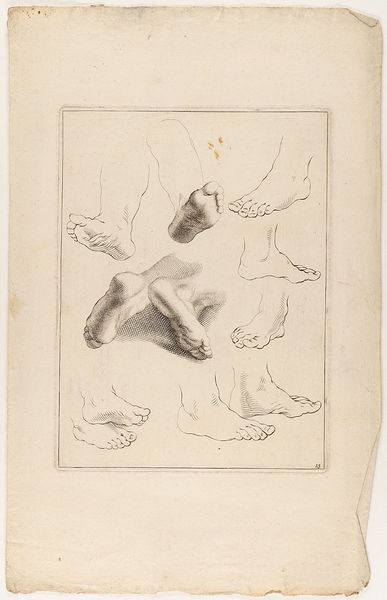
Titel: Fußstudie, Blatt 23 aus der Folge 'Fondamenten der Teecken-Konst aerdigh geinvertaert door Abraham Bloemaert'
Künstler: Abraham Bloemaert
Standort: Hamburg
Institution: Museum für Kunst und Gewerbe Hamburg
Schlagwörter: akt, fuß, skizze, zeichnung, anatomie, mensch, figur, bein, füße, papier, studie, grafik, graphik, fotografie, photographie, druckgraphik, druckgrafik, stich, medizin, kohlezeichnung, kupferstich, teile, anatomiestudie, gerippt, figurenstudie, anthropologie, zeichenkunst, extremitäten, reproduktionen, druckerzeugnisse, körper, körperteile, körpers, ornamentstich, vorlageblätter, fußstudie